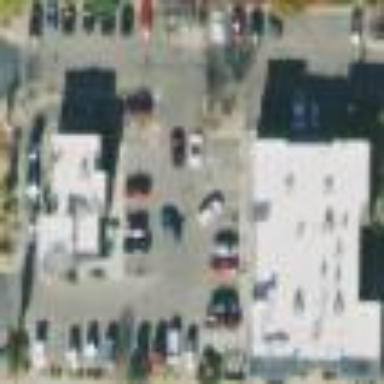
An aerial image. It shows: Retail area.